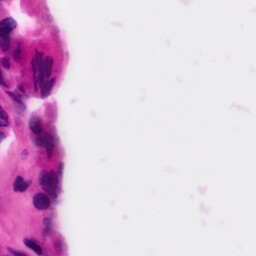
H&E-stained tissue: Pancreatic